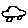
Label: car